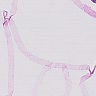
Metastatic tissue present: no